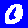
Digit: 0